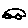
Label: car